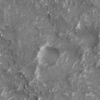
Label: not_dusty